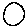
Label: moon